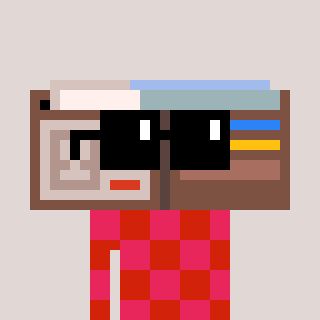
a pixel art character with square black sunglasses, a wallet-shaped head and a red-colored body on a warm background